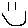
Label: smiley face